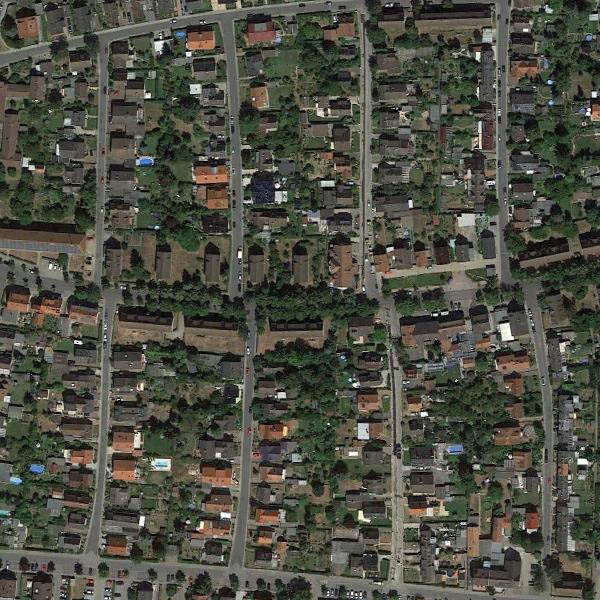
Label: DenseResidential